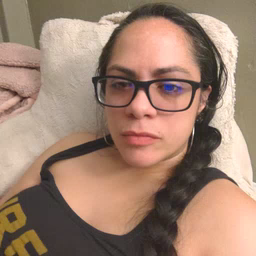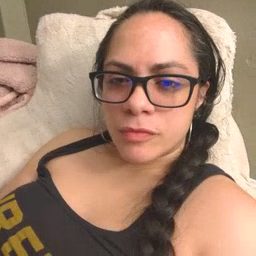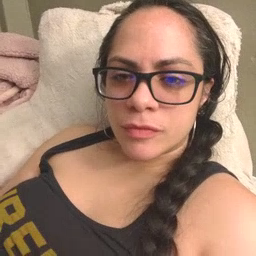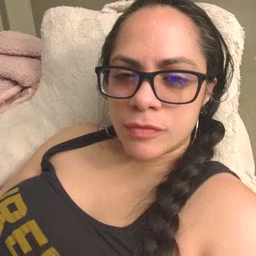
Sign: uncle